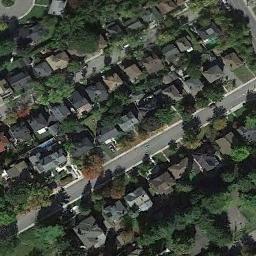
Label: medium_residential